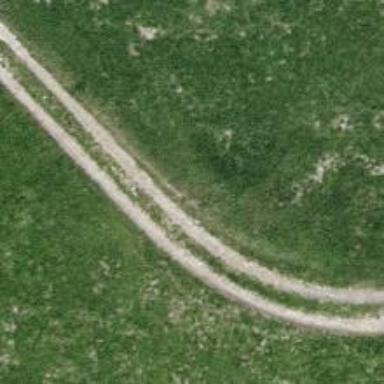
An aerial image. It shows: Compacted grade3 track.